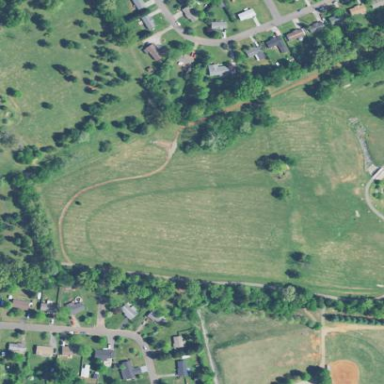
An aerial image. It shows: Disc golf course designed for leisure and sport.